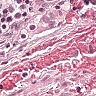
Metastatic tissue present: yes